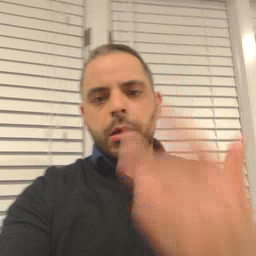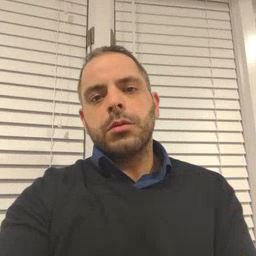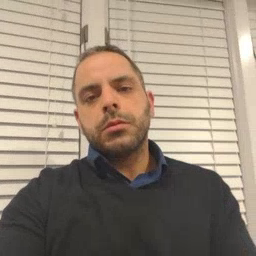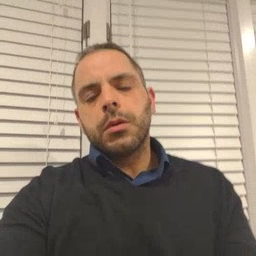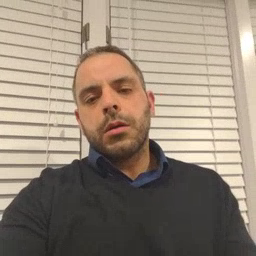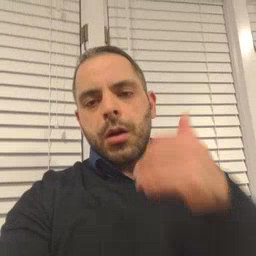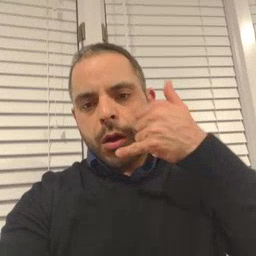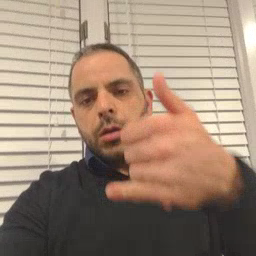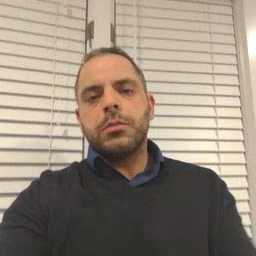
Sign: callonphone